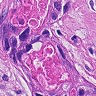
Metastatic tissue present: yes